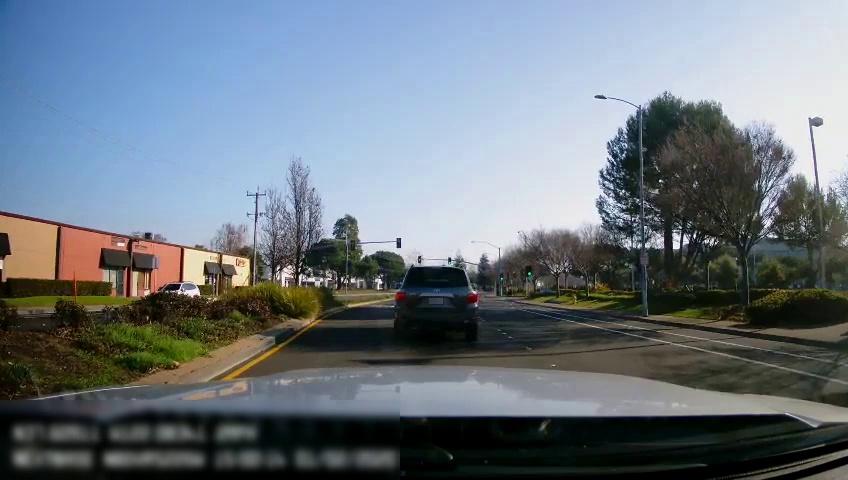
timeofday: Day
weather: Sunny
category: Drivable Space
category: Vehicles | Car
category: Vehicles | SUV
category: Lanes | Alternate Lane
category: Lanes | Current Lane
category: Lanes | Current Lane
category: Lanes | Alternate Lane
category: Traffic | Lights
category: Traffic | Lights
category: Traffic | Lights